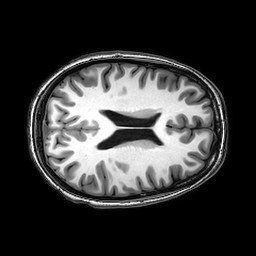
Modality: T1w
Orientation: axial
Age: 22
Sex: female
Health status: healthy
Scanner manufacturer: philips
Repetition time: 0.00818 s
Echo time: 0.00374 s